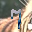
Label: 7